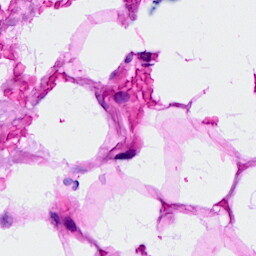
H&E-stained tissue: Breast